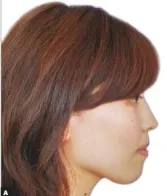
Post-retention records (at 26 years and 7 months of age):. Extraoral, and ,intraoral photographs.
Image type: medical_photograph (oral_photograph)